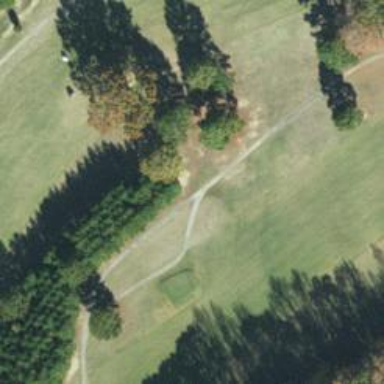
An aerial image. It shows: Pathway for golfing.